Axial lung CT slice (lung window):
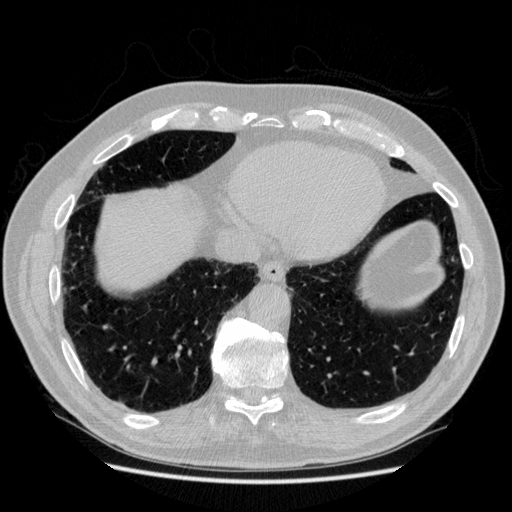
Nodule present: no